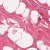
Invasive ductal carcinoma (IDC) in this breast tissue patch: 0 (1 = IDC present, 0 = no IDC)